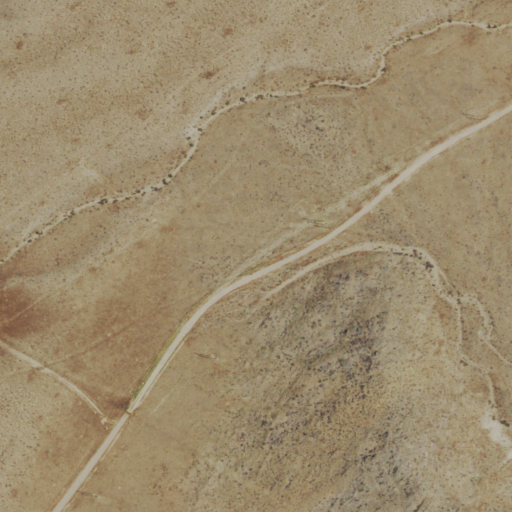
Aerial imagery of valley in Nevada named Monument Canyon containing only shrub